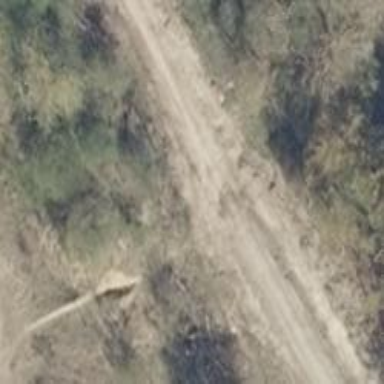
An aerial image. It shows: Path.